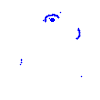
Particle: kaon